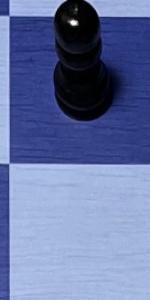
Label: Empty